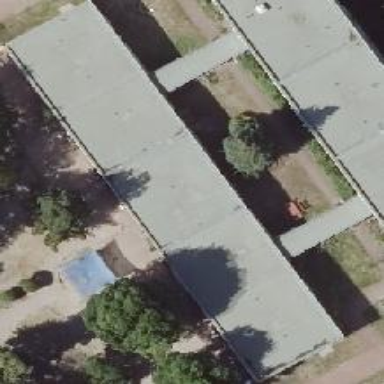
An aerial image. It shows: Kindergarten with flat roof.